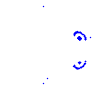
Particle: kaon